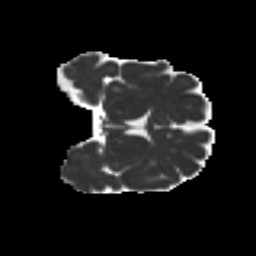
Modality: MD
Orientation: coronal
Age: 49
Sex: female
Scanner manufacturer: ge
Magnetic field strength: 3 T
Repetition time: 7.8 s
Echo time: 0.0606 s